Aerial crown-view tile of a tropical tree (Barro Colorado Island, Panama), acquired 20250317:
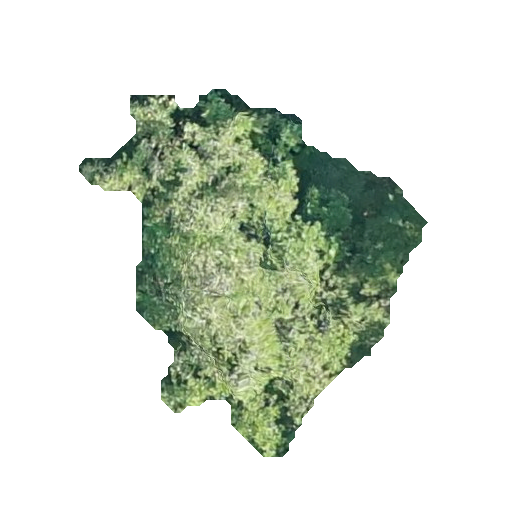
Species: Genipa americana
GBIF accepted scientific name: Genipa americana
Crown area: 106.834 m²